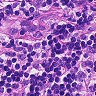
Metastatic tissue present: no